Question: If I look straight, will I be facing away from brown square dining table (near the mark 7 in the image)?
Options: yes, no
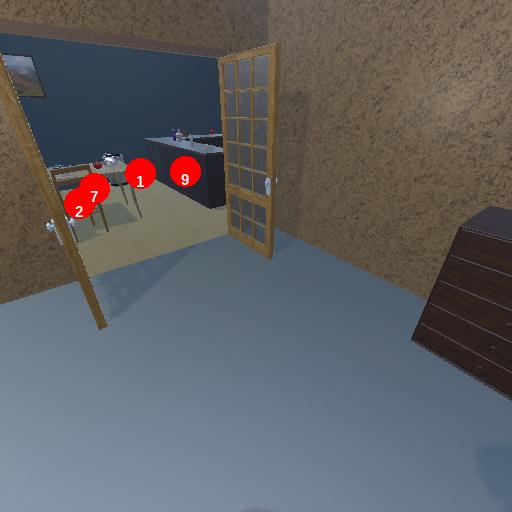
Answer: yes